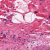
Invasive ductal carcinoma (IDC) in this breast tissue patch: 0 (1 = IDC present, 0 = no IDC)